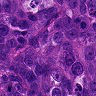
Metastatic tissue present: yes